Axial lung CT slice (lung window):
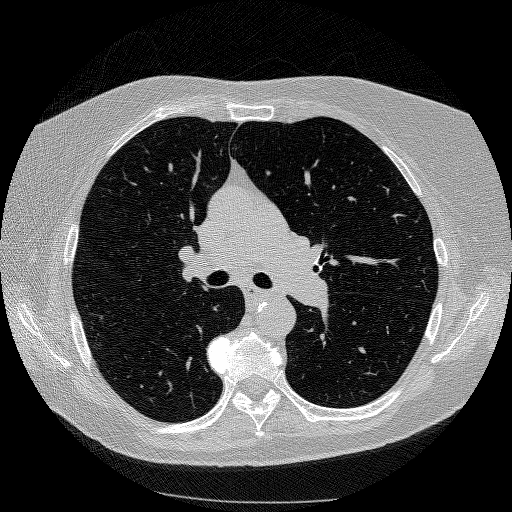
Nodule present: no